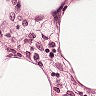
Metastatic tissue present: no